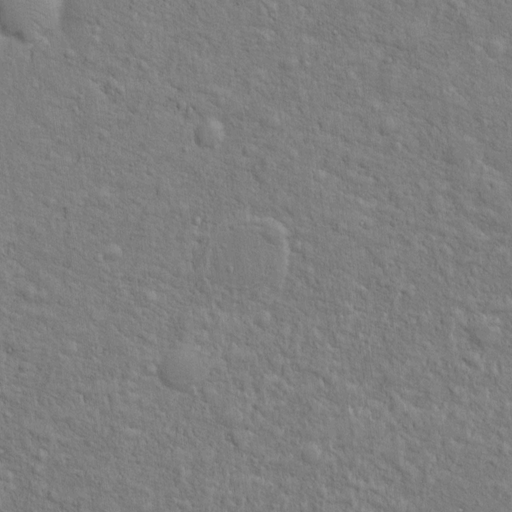
Classes present: Background